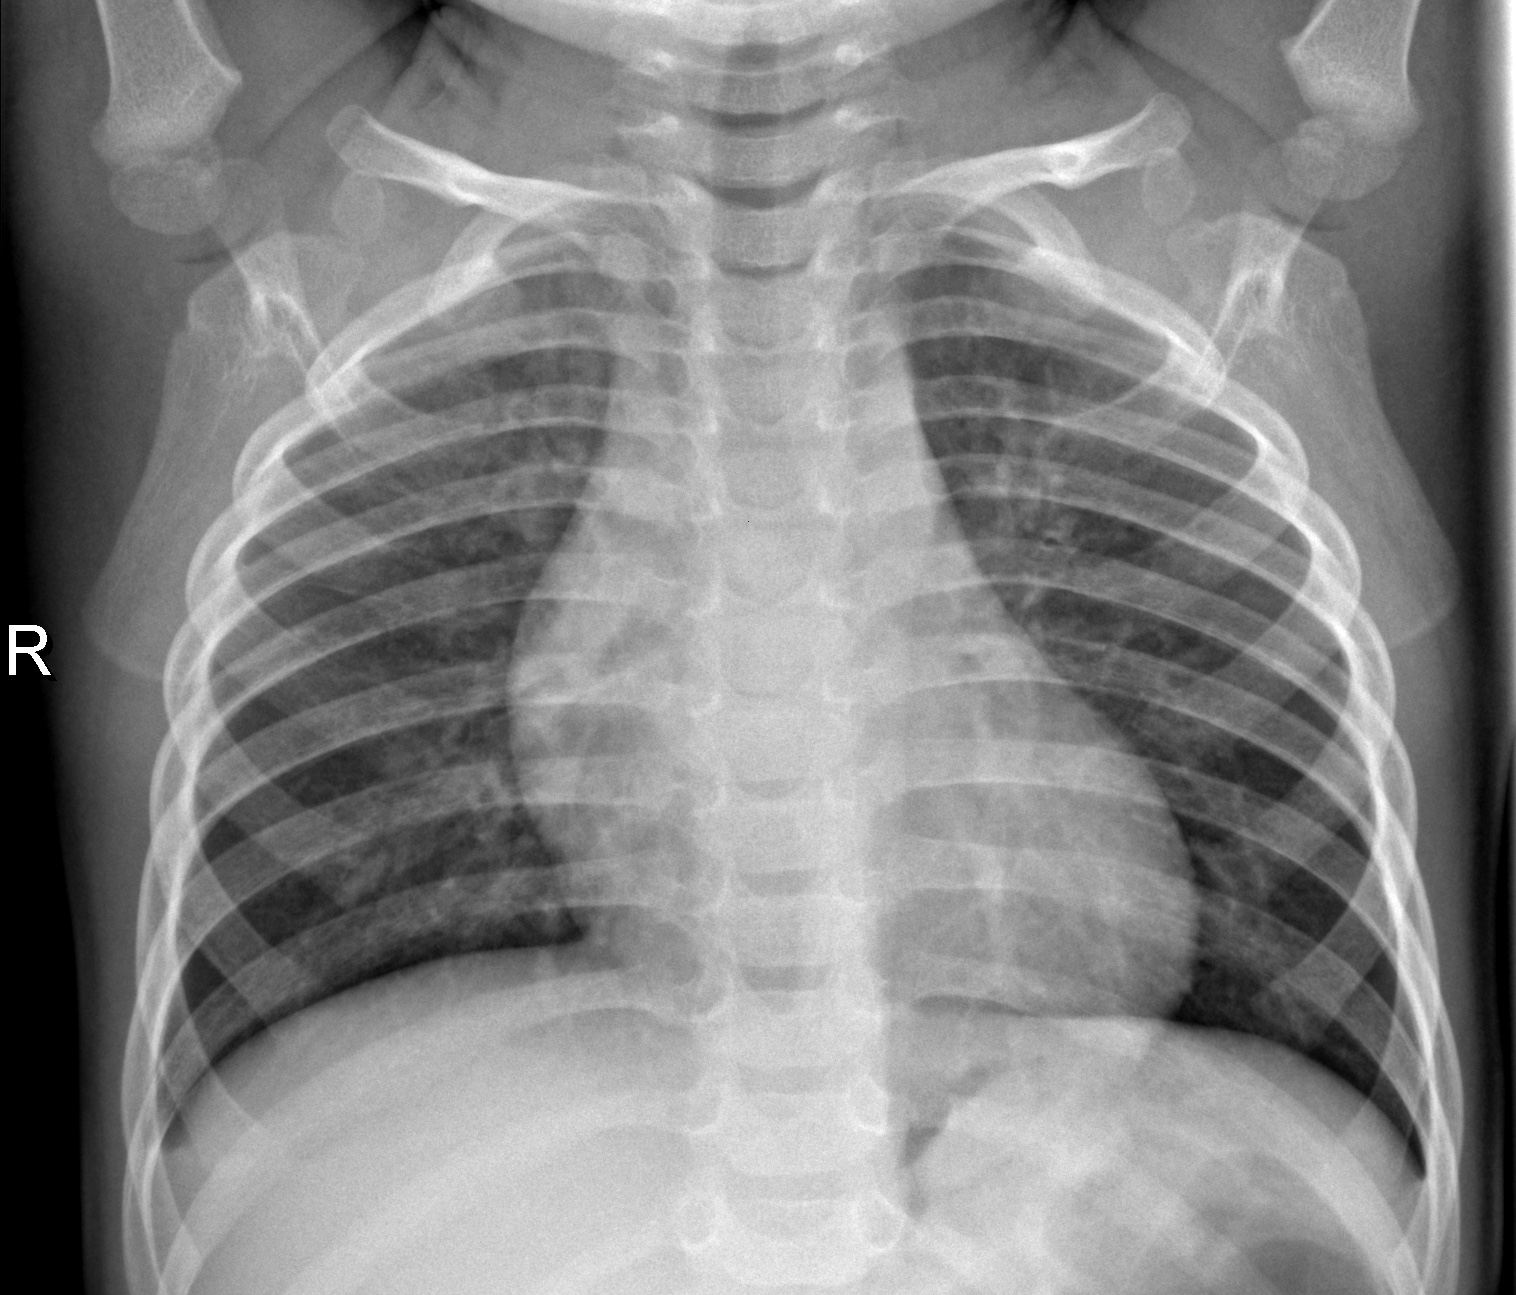
Diagnosis: NORMAL